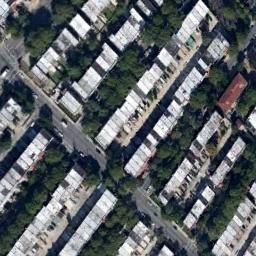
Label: dense_residential